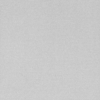
Label: dusty